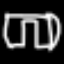
Label: pants